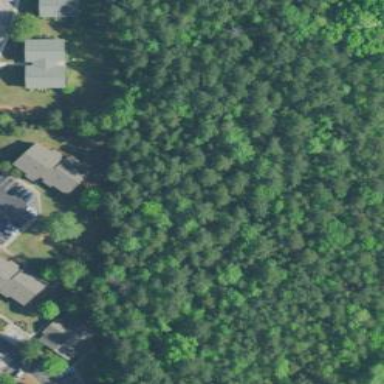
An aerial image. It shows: Mixed woodland with variety of leaf types and cycles.